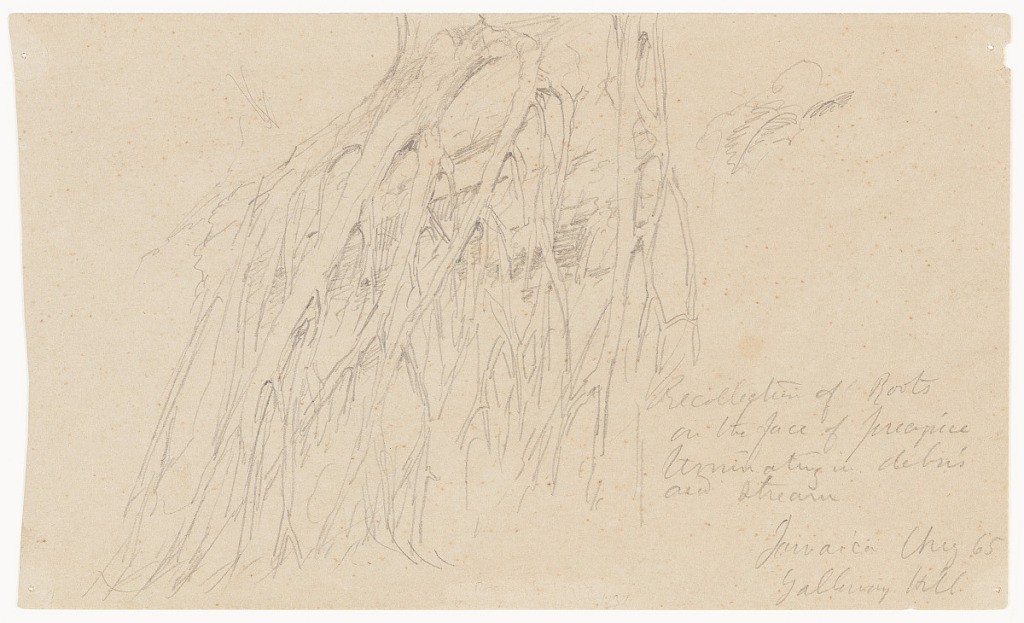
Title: Recollection of Roots, Galloway Hill, Jamaica
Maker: Frederic Edwin Church, American, 1826–1900
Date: August 1865
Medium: Graphite on tan wove paper
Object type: Drawing
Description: Botanical sketch of the interwoven roots of a tree that hangs off of a precipice in Galloway Hill, Jamaica. The entwined, spindly forms of the exposed, layered roots form a kind of natural latticework at center of the composition. The base of the tree's trunk is visible at upper margin. Partial sketch of a fern adjacent at right.